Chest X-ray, PA view. Patient: 58 years old, sex M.
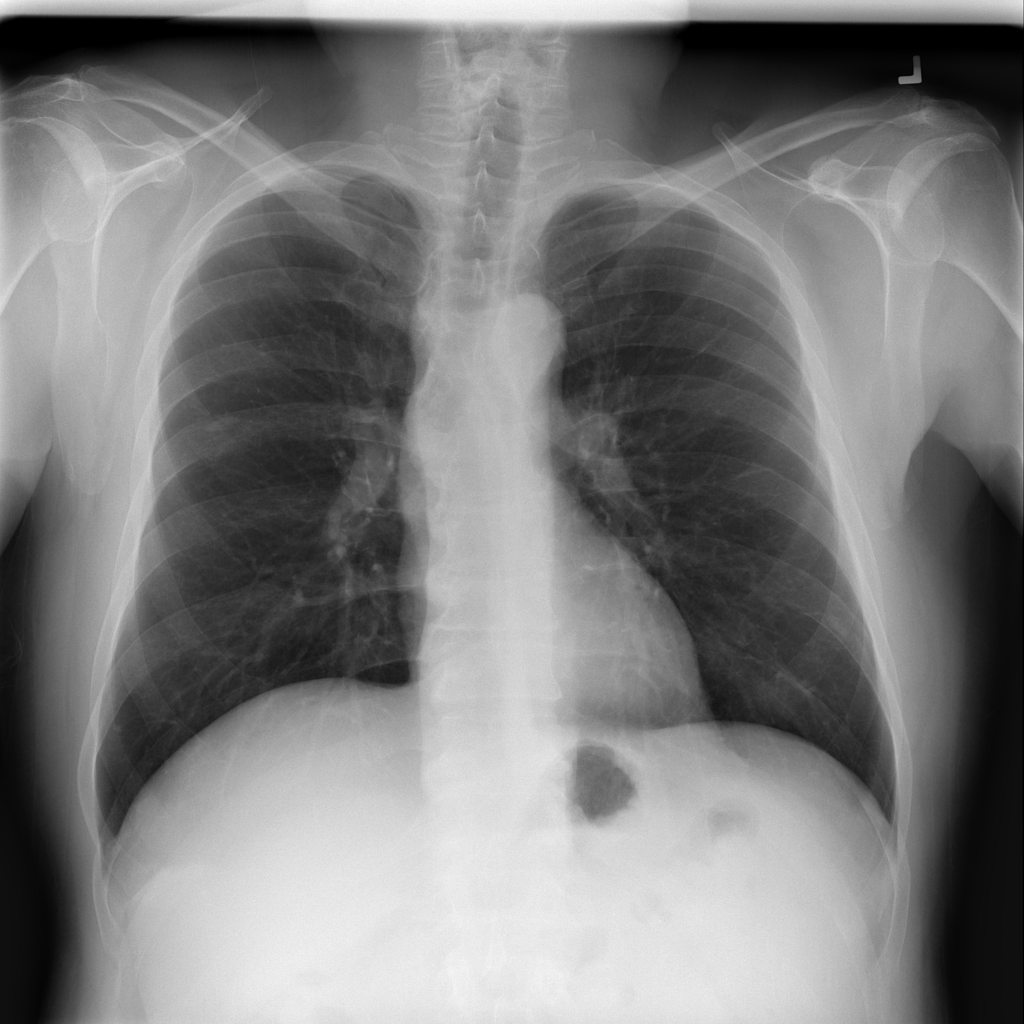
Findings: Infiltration